Field crop: tomato
Growth stage: 1
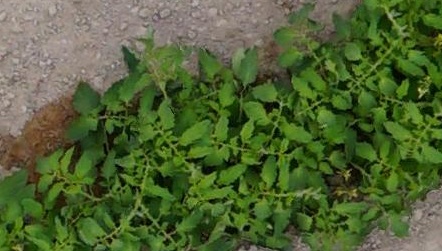
Species: tomato